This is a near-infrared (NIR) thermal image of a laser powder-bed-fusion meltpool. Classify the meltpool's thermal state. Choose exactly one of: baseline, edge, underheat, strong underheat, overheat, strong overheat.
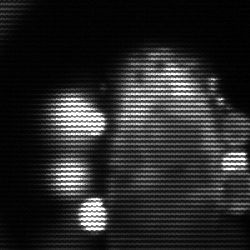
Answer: strong underheat